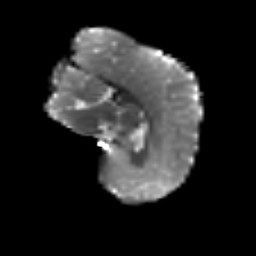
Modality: T2w
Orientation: sagittal
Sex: female
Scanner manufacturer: siemens
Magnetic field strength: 3 T
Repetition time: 5 s
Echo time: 0.071 s